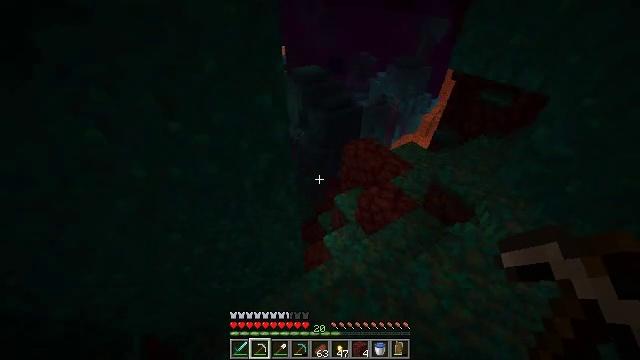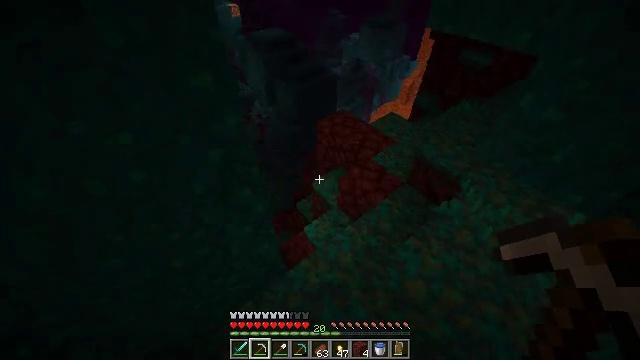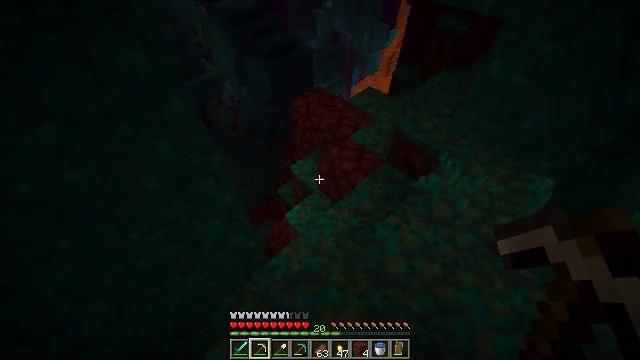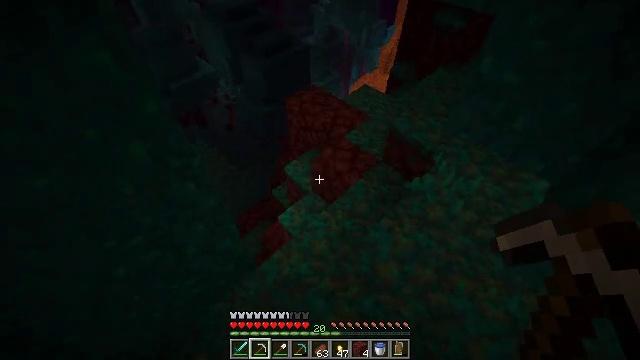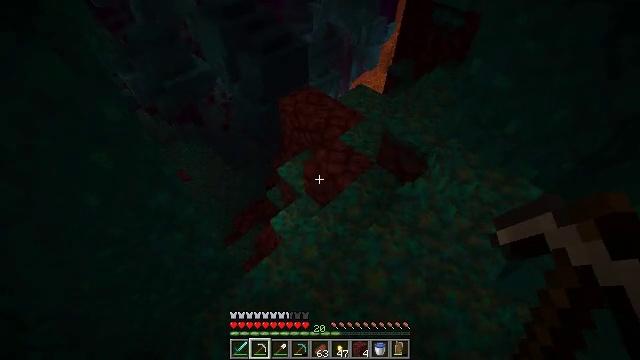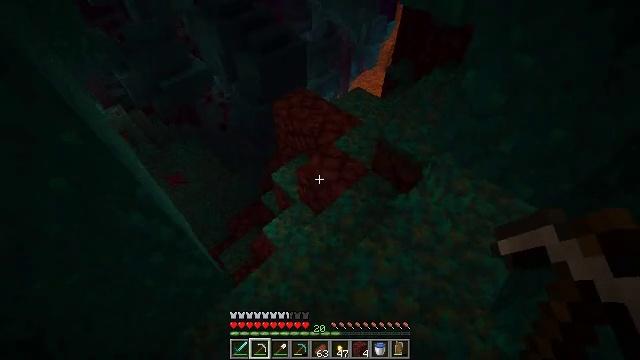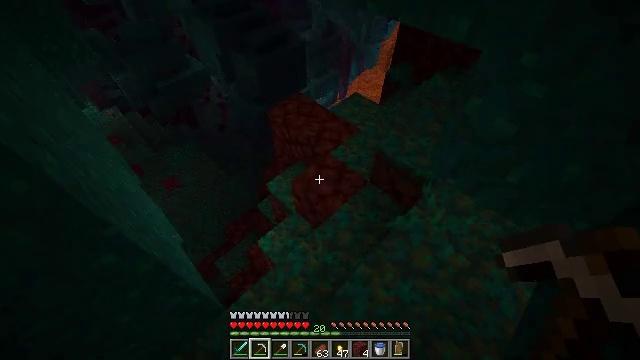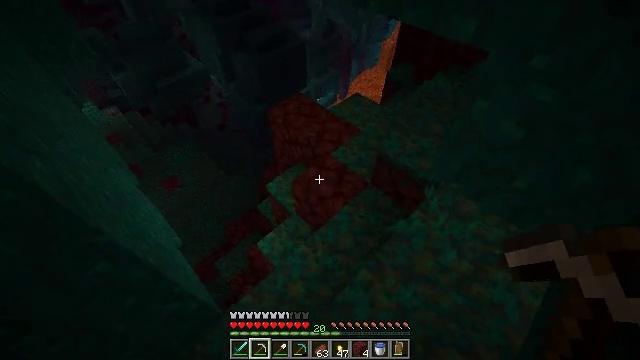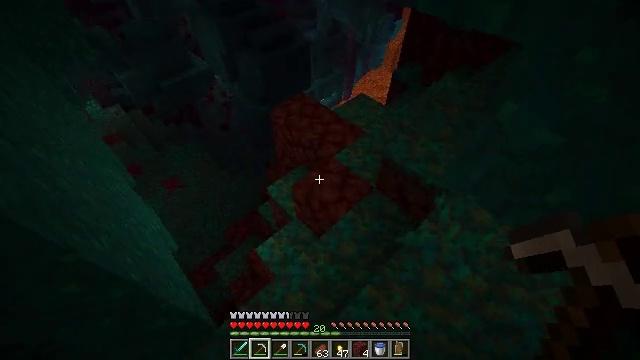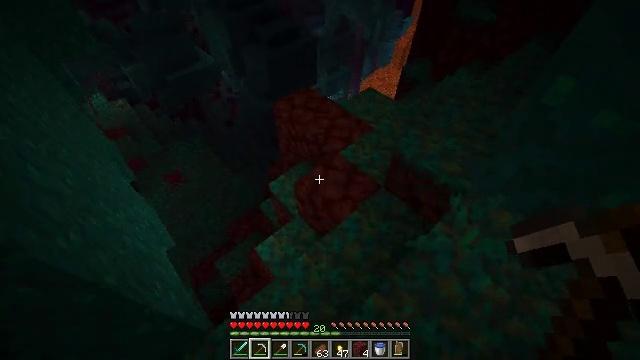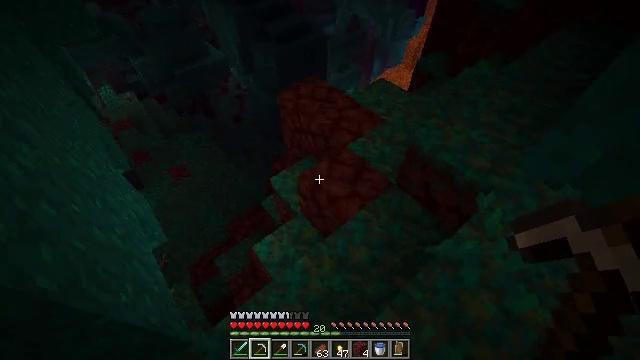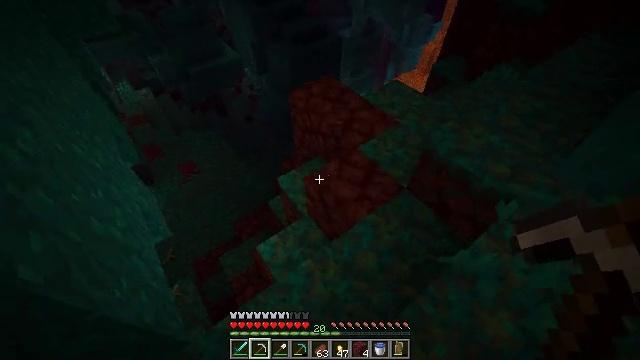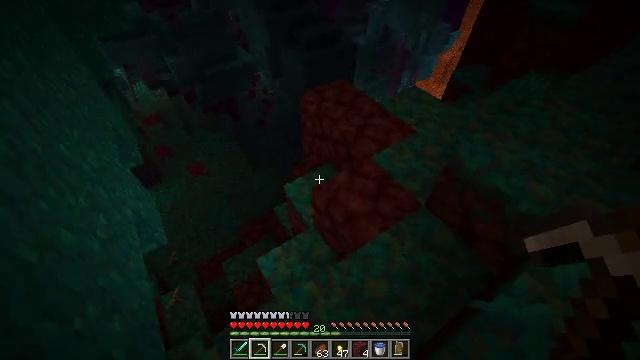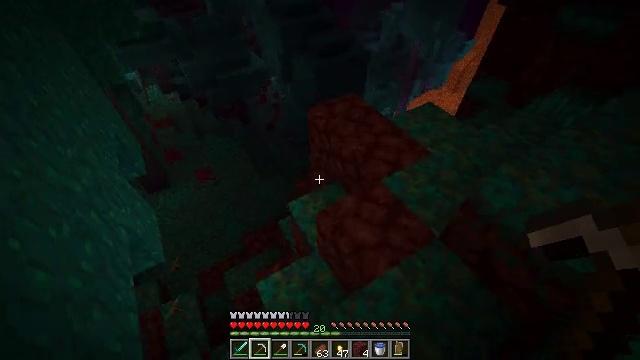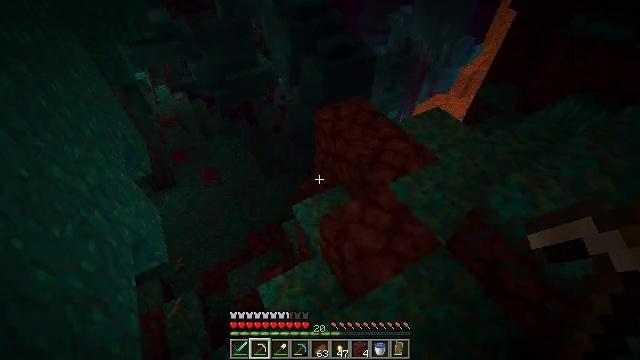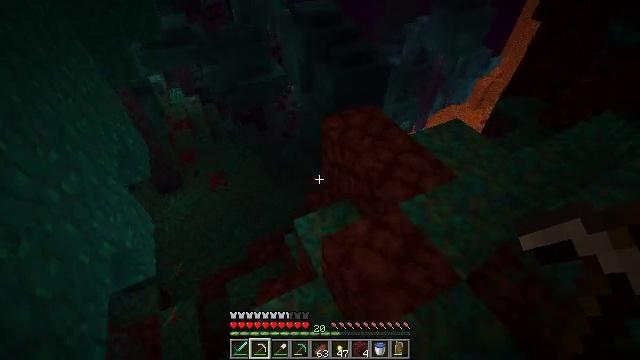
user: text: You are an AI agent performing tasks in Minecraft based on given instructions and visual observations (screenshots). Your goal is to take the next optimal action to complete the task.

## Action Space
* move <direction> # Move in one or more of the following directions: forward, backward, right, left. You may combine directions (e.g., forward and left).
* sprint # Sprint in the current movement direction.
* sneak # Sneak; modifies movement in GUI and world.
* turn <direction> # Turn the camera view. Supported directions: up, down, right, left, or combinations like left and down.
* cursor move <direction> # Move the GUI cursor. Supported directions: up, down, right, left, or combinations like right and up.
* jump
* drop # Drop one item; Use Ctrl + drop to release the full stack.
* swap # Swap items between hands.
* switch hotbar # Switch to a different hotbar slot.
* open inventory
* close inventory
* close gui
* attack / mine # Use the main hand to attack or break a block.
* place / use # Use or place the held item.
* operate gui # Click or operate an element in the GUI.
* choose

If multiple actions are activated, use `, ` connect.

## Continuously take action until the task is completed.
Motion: motion action
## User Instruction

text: Use a pickaxe to mine the warped nylium.
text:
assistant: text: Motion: move right, turn right and down
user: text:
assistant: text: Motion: move right, turn right and down
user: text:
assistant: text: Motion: move forward and move right
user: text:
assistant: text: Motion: move forward and move right
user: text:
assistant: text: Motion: move forward
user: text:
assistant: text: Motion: move forward
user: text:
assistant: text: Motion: move forward
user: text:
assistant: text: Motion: move forward, turn left
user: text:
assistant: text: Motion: move forward, turn left
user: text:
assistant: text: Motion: move forward, turn left
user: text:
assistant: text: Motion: move forward, turn left
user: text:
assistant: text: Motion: move forward, turn left and up
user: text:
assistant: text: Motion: move forward, turn left and up
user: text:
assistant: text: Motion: move forward, turn left
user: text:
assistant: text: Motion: move forward and move right, turn left and up
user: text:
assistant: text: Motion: move forward and move right, turn left and up
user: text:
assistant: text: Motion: move forward and move right, turn left and up
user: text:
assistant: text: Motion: move forward and move right, turn left and up
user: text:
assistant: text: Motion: move forward and move right
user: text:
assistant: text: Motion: move forward and move right
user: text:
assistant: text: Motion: move forward and move right, turn left
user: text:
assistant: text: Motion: move forward and move right, turn left
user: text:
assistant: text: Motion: move forward, turn left
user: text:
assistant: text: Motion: move forward, turn left
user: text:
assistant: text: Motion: move forward, turn left and up
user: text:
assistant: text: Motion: move forward, turn up
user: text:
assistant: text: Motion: move forward and move right, turn right and up
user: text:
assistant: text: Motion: move forward and move right, turn right and up
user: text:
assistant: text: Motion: move forward and move right
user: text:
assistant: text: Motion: turn left